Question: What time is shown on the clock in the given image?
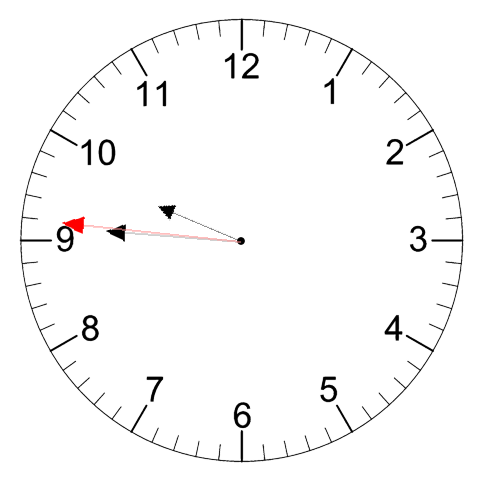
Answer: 09:45:46